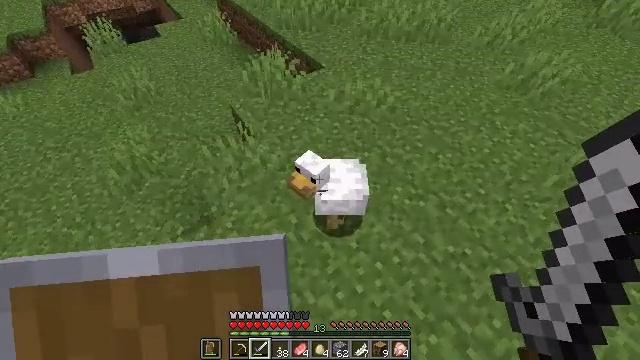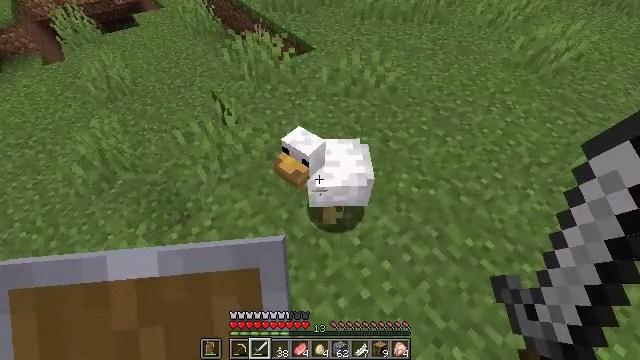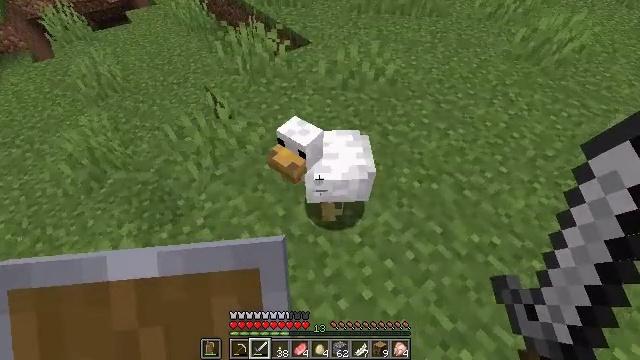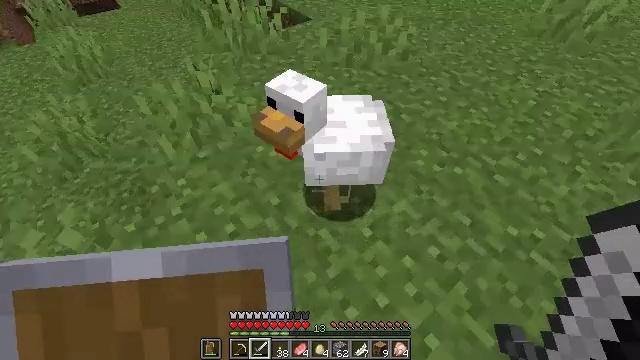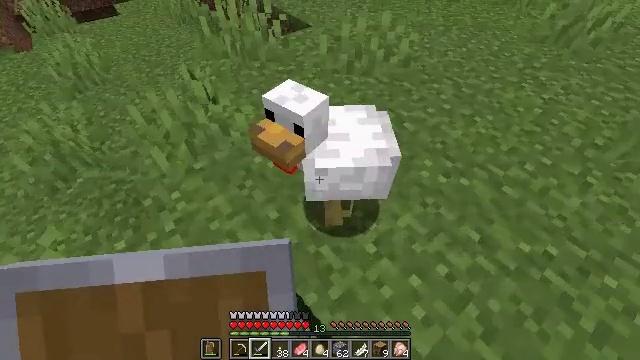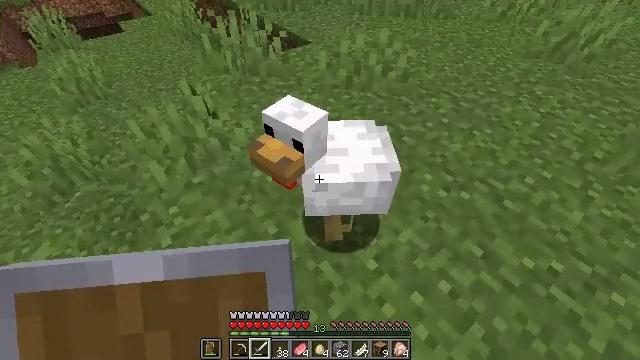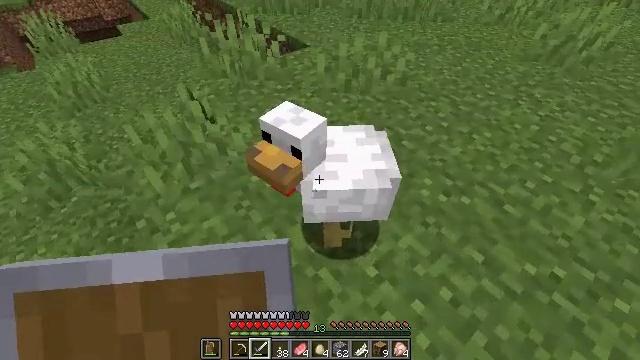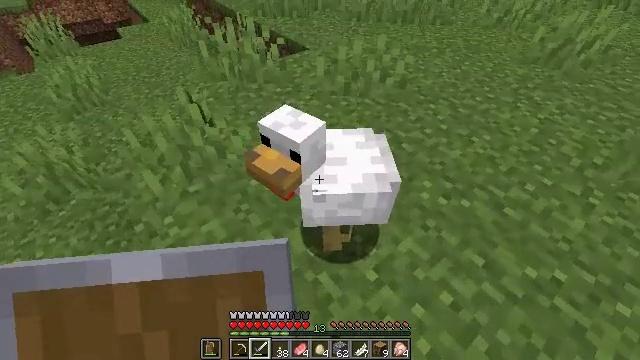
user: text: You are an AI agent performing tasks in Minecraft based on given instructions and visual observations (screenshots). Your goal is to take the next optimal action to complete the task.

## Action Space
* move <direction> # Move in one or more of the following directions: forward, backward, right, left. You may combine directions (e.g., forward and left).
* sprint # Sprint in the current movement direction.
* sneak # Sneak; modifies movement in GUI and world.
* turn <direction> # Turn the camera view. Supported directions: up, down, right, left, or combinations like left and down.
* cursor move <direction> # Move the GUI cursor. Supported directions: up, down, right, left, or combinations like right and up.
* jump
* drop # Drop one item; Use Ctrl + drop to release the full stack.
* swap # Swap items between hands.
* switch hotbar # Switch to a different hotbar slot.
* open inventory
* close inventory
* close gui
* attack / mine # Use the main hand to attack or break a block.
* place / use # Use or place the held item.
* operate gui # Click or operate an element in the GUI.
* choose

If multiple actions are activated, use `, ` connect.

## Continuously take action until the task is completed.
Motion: motion action
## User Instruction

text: Kill the chicken.
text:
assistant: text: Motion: turn right
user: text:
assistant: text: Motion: no_op
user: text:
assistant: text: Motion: attack / mine
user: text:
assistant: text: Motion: turn up, attack / mine
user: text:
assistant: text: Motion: turn up
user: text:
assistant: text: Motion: no_op
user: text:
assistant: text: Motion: no_op
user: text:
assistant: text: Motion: no_op